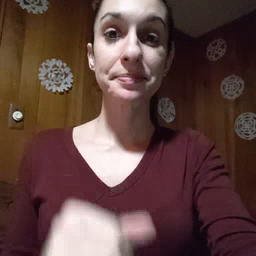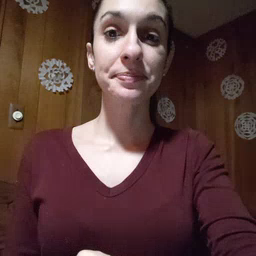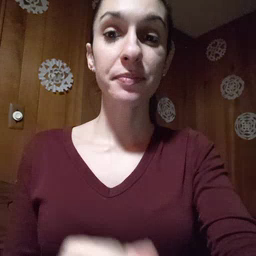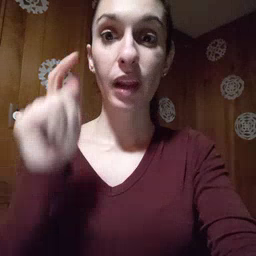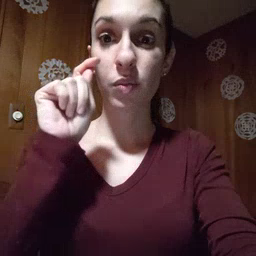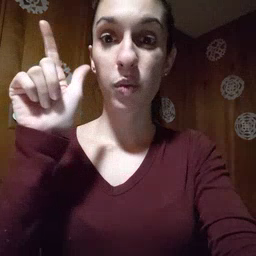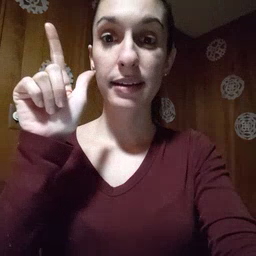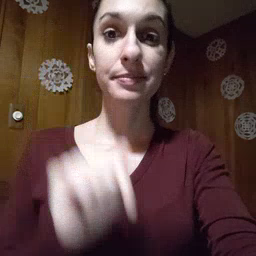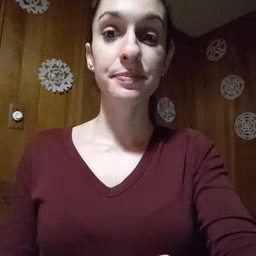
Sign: awake